Question: I'm working on a custom 'QDialog' for the user to choose a directory on the filesystem. I'm using a 'QFIleSystemModel' inside a 'QTreeView'. Whenever the user selects an item in the 'QTreeView' the directory is written to a 'QLineEdit'. My problem is I would like to do the opposite of-sorts by expanding through the 'QTreeView' nodes by taking the typed text and... well... obviously expanding the nodes if the text typed is an existing, absolute path.

I've searched for quite a few variations of my problem(although I know it's very loaded) and looked through a lot of the documentation of the classes but I can't find anything to really help me. I'm guessing I need to use 'QTreeView::expand(const QModelIndex)' to expand them after finding but searching through the index is my biggest problem as of now. I'm open for any suggestions and any help is truly appreciated. Thank you in advanced and sorry for making such a wall of text.
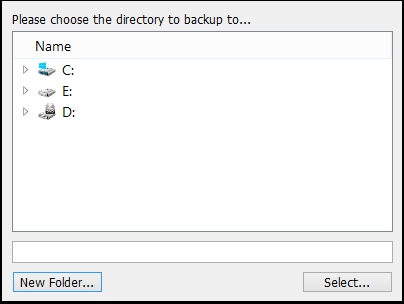
Answer: > searching through the index is my biggest problem as of now
And index is just a "pointer" to an item in the model. You can't search "through" it, because there is nothing "in" an index. It's just a pointer to exactly one item.
You should search through the . The 'index(const QString & path)' method does that for you. Given a path, it returns an index into the element at the end of the path. You can then iterate upwards to extend the items:
'''
// ...because QModelIndex::operator= doesn't exist
QModelIndex & assign(QModelIndex & dst, const QModelIndex & src) {
dst.~QModelIndex();
new (&dst) QModelIndex(src);
return dst;
}
void extend(const QString & path, QTreeView * view) {
auto fs = qobject_cast<QFileSystemModel*>(view->model());
if (!fs) return;
auto idx = fs->index(path);
// ascend up from the child item and expand items in the tree
while (idx.isValid()) {
view->expand(idx);
assign(idx, idx.parent());
}
}
'''
You can use this method with the last item removed from the path as well, since - presumably - the last item might not be valid, and thus 'fs->index' might fail.